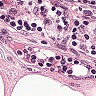
Metastatic tissue present: no